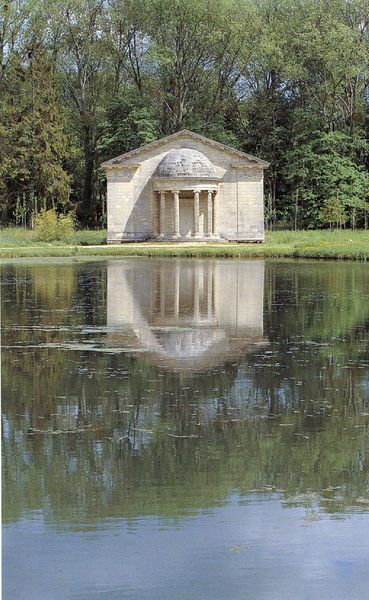
Titel: Tempel der Molkerei, Laiterie, im Parc de Jeurre, Essonne
Standort: Essonne, Parc de Jeurre (EU - F)
Schlagwörter: baum, blau, himmel, wasser, bäume, dreieck, grün, see, teich, hell, licht, schwarz, säulen, dach, gebäude, gras, haus, rasen, wiese, stein, spiegelung, sonne, wald, garten, spiegelbild, giebel, mauer, kuppel, foto, fotografie, portikus, tempel, mausoleum, klassizistisch, halbkuppel, gartenanlage, tempelchen, wies, se